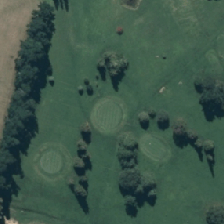
Land cover: urban_parkland